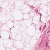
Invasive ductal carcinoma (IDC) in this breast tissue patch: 0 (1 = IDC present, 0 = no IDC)